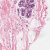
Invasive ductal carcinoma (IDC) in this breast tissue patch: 0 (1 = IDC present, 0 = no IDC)